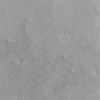
Label: not_dusty